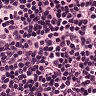
Metastatic tissue present: no